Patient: sex F, age 53
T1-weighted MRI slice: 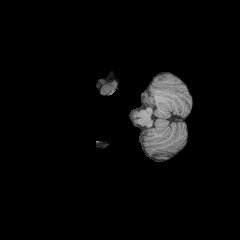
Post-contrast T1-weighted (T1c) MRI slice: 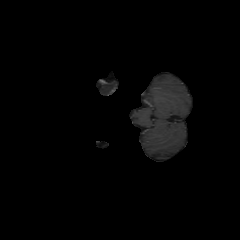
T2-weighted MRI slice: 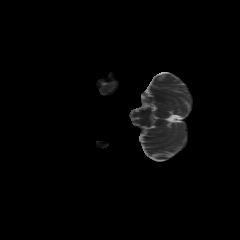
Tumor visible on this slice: no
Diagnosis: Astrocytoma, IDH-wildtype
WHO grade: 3